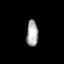
Tissue: prostate
Cell type: T cells
Senescence score: 0.3237
Nuclear area (px): 294
Mean DAPI intensity: 170.156